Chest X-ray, PA view. Patient: 64 years old, sex M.
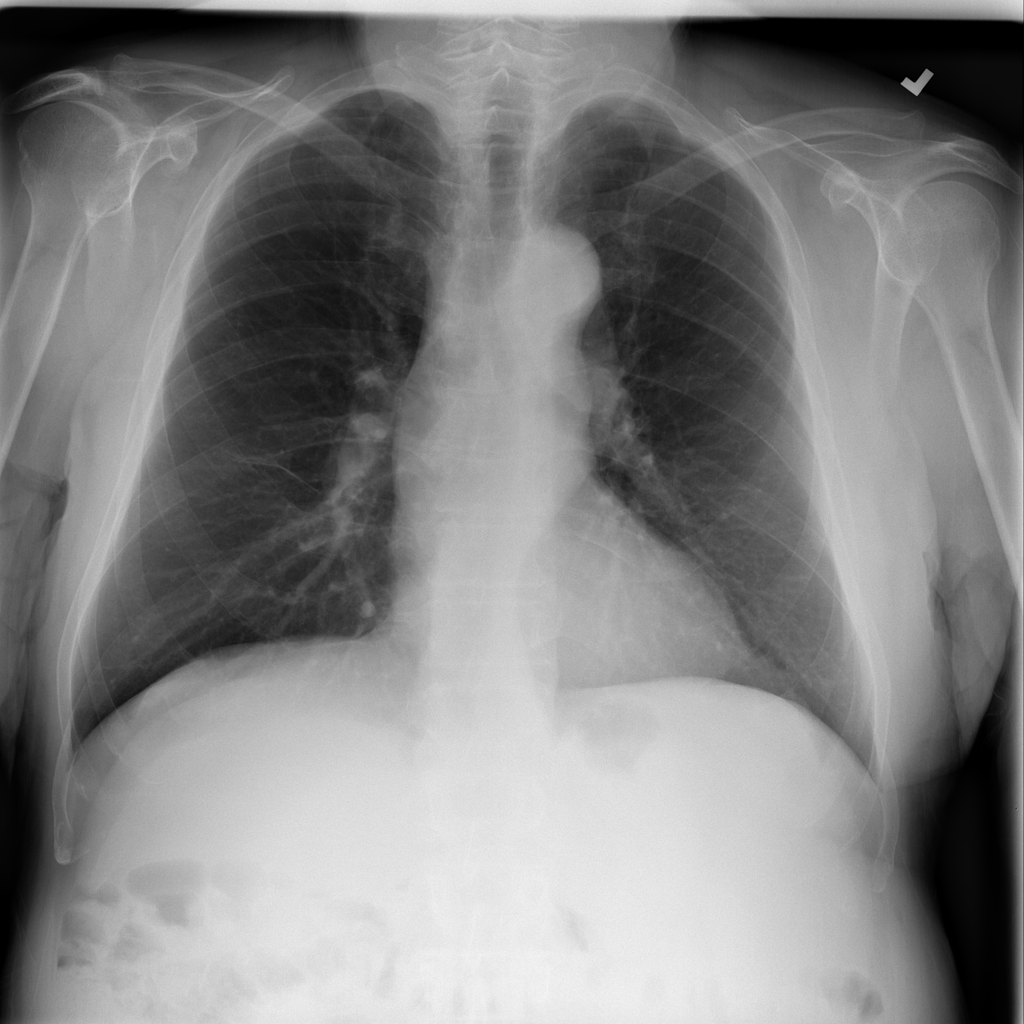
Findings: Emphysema